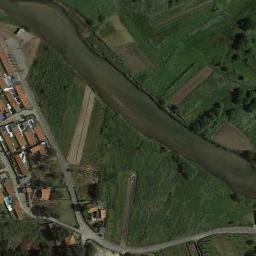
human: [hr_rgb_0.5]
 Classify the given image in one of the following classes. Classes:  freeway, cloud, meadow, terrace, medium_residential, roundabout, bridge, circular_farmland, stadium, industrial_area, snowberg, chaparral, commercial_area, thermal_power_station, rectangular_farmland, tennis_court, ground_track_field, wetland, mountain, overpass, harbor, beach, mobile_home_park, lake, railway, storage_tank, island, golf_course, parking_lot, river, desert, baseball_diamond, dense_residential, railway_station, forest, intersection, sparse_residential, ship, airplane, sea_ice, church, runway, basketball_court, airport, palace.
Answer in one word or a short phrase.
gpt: river